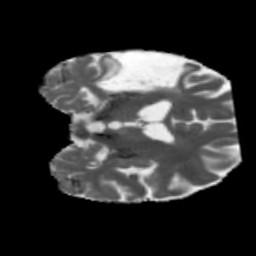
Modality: MD
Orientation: coronal
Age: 66
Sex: male
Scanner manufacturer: siemens
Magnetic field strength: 3 T
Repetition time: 5.47 s
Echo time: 0.0854 s